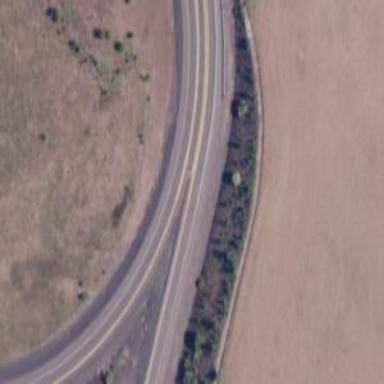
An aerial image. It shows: Trunk link highway.